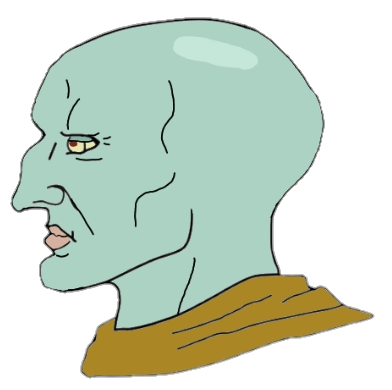
Label: 4_Yes_Chad